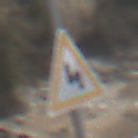
Verkehrszeichen: DoppelkurveZunaechstLinks
Umgebung: Outdoor, Nature
Tageszeit: Midday
Wetter: PartlyCloudy
Licht: Natural
Jahreszeit: NotSpecified
Kontrast: HighContrast